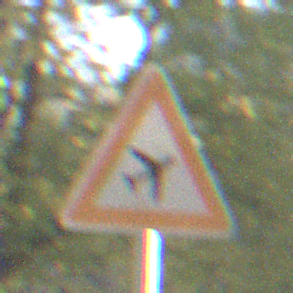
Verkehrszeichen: FlugbetriebLinks
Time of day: SunriseSunset
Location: Outdoor (Urban)
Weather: PartlyCloudy
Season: Autumn
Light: Natural